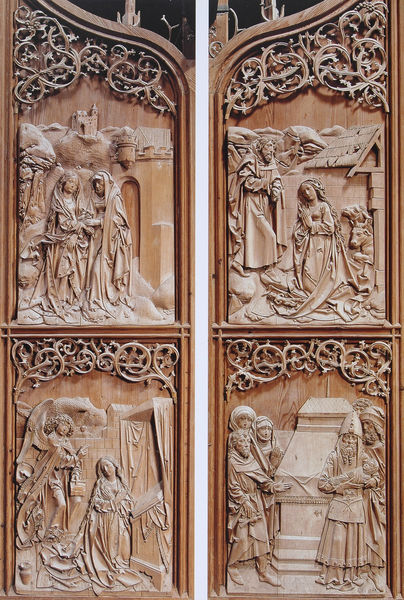
Titel: Fronleichnams-Altar, Flügelreliefs
Künstler: Tilman Riemenschneider
Standort: Creglingen im Taubertal
Institution: Herrgottskirche
Schlagwörter: dunkel, flügel, frauen, menschen, braun, hell, holz, männer, tür, schloss, tiere, ornament, bibel, geschichte, rahmen, hütte, kind, gotik, esel, engel, ranken, relief, türen, mauer, rand, figuren, architecture, bischof, church, hat, people, priest, religious, soldiers, white, women, tafel, three, woman, brown, screen, wooden, faltenwurf, tor, bögen, vier, geflecht, burg, religion, beten, altar, schnitzerei, leben, wood, pforte, christus, grab, jesus, angel, roman, dornen, house, stall, helmet, elisabeth, heilige, maria, jerusalem, hirten, castle, beard, story, szenen, grablegung, cross, sculpture, statue, wings, geschnitzt, schnitzen, schnitzwerk, heimsuchung, josef, virgin, verkündigung, door, frames, geburt, person, lebenslauf, ochs, seitenflügel, design, history, buildings, spätgotik, retabel, schnitzaltar, engraving, tafeln, weisen, tracery, flügelaltar, cloth, cow, stable, christ, passion, four, peace, marienleben, visitatio, christian, altarflügel, joseph, mary, christliche, jesu geburt, carving, christianity, bible, biblical, annunciation, scenes, border, frieze, geschnitz, vines, churches, holy, tomb, persons, panel, ox, carved, low relief, gabriel, nativity, fine, paiting, word, panels, seasons, wise men, pane, anunciation, bishop, diptich, twoo, frames\, house+priest